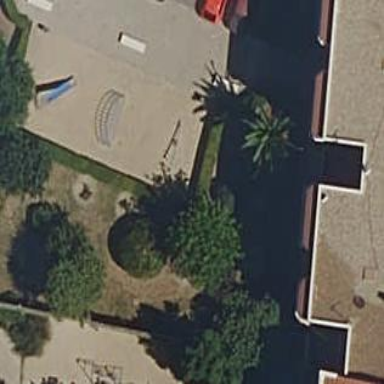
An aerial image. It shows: Playground area for leisure activities on the land.